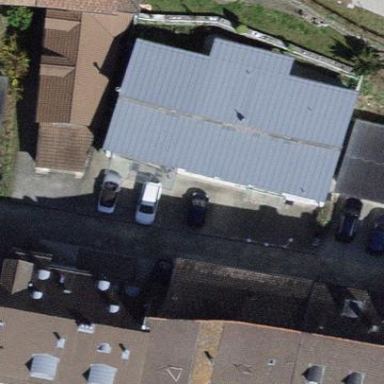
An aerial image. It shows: Flat-roofed building.